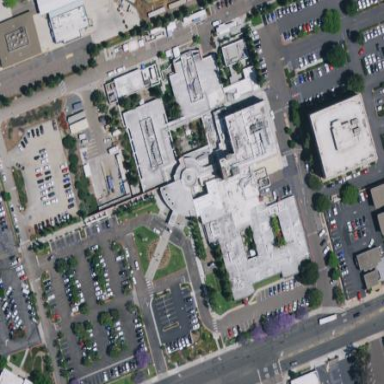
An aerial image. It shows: Healthcare facility identified as hospital.